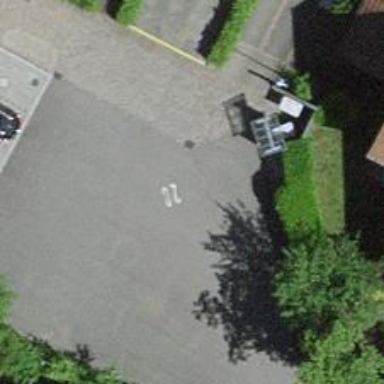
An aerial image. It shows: Asphalt road in living street.